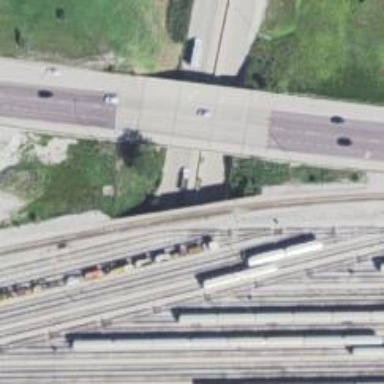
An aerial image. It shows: Yard area with electrified rail tracks.